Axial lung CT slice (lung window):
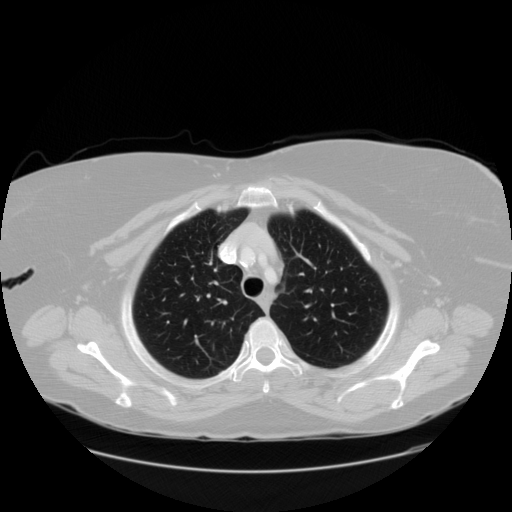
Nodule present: no